Question: I am trying to define and plot the following equation.
f(x,y) = Sin(x^4) - Cos(12x^y) + 0.7x
is this the correct way to do it?
f[x_, y_] := Sin[x^4] - Cos[12 x^y] + 0.7 x
Would this be a correct representation of the equation?
I'm trying to find out if any value of y will make f(x,y) positive, even when x is negative.

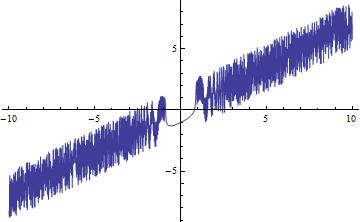
Answer: Yes that is correct. You might want to do a 3D plot:
'''
f[x_, y_] := Sin[x^4] - Cos[12 x^y] + 0.7 x
Plot3D[f[x,y],{x,-2,2},{y,-2,2}]
'''
This will plot 'f' for '-2<x<2' and '-2<y<2'. Good luck!